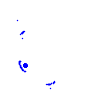
Particle: electron